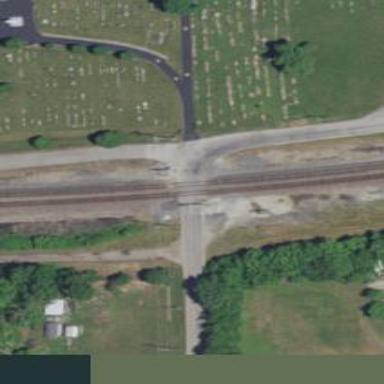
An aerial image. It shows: Railway level crossing.